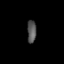
Tissue: lung
Cell type: Fibroblasts
Senescence score: 0.5528
Nuclear area (px): 201
Mean DAPI intensity: 83.284